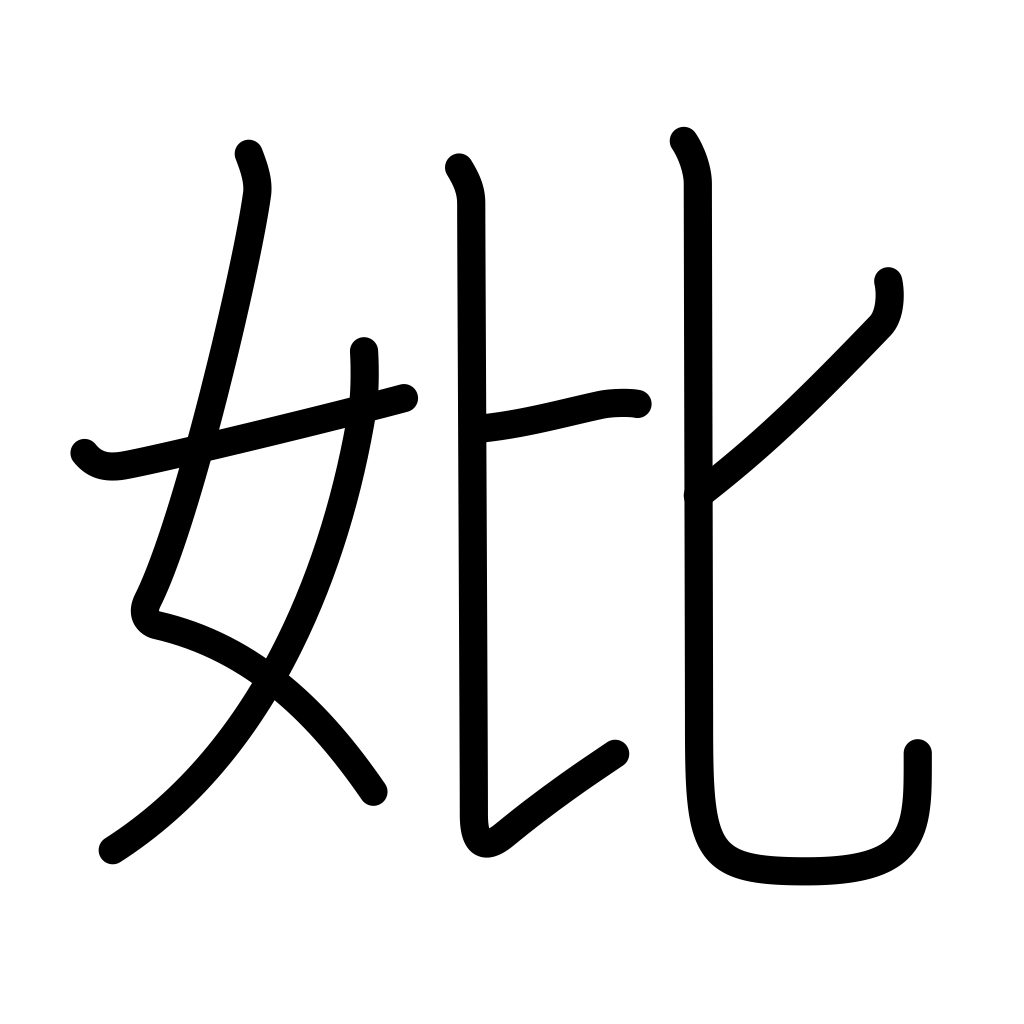
Meaning: mother